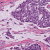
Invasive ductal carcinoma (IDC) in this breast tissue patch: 1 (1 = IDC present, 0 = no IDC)